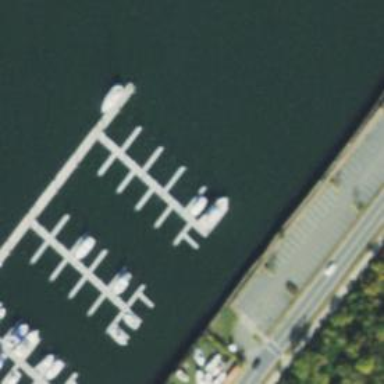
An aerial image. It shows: Pier with mooring facilities.